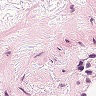
Metastatic tissue present: no